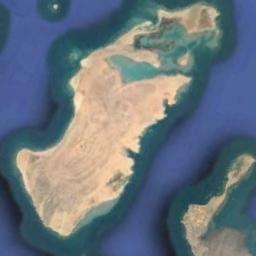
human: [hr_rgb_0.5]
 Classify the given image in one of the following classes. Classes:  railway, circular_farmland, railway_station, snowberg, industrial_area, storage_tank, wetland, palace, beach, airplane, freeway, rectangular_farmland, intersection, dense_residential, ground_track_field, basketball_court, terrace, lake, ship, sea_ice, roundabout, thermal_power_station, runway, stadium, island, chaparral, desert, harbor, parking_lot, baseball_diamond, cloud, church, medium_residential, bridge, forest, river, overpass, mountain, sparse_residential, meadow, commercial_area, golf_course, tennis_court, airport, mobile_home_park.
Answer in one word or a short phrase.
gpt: island